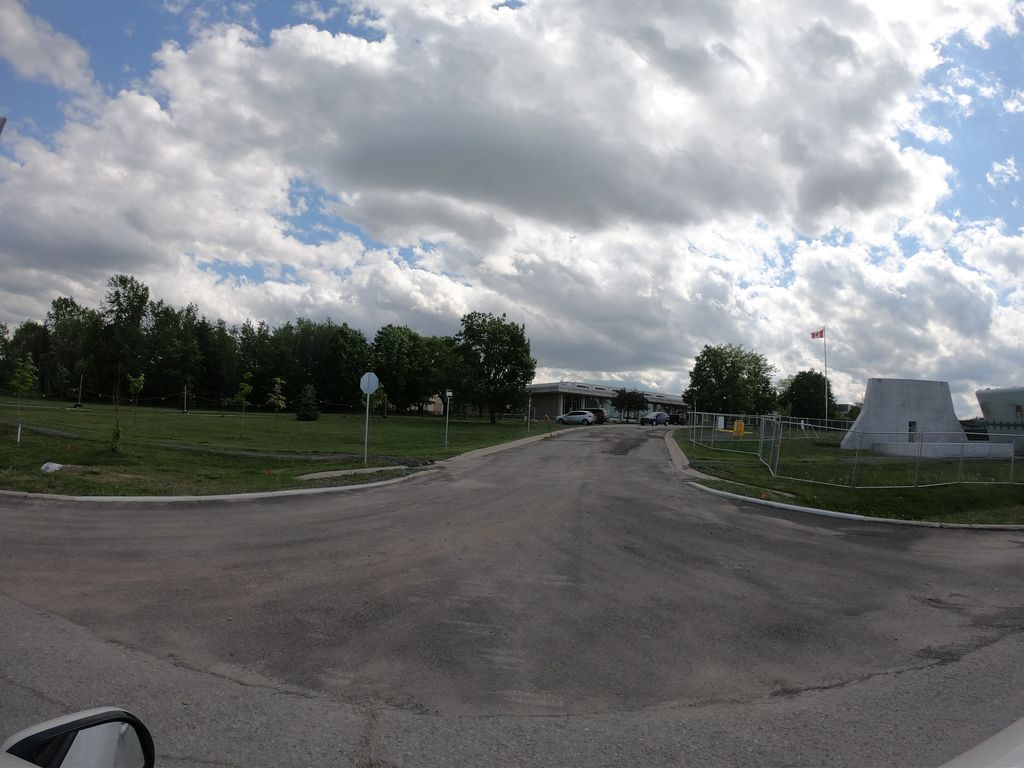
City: ottawa-gatineau